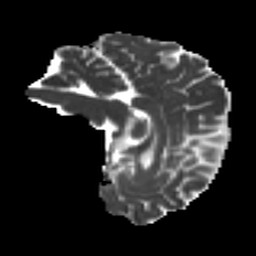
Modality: MD
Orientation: sagittal
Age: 36
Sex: male
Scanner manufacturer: ge
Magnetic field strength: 3 T
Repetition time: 7.8 s
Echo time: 0.0606 s